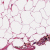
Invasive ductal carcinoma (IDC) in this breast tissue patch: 0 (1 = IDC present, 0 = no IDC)